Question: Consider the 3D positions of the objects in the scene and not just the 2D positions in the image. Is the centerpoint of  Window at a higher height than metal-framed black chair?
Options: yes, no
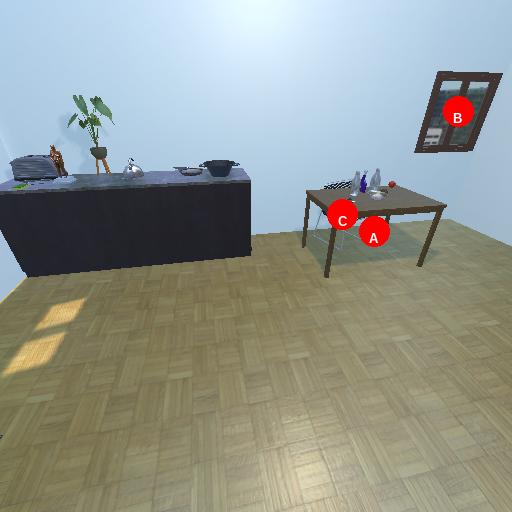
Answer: yes